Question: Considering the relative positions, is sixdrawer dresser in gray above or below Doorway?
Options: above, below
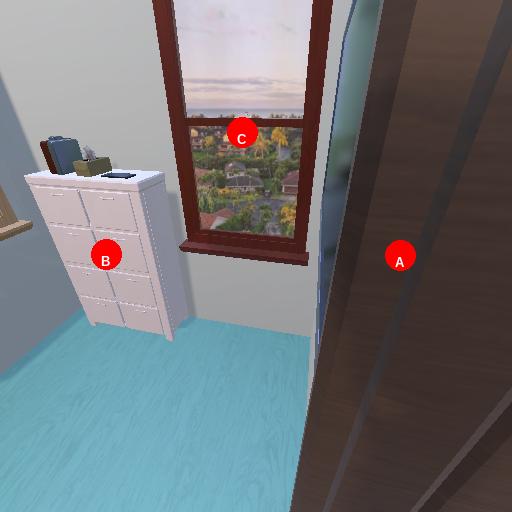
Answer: above